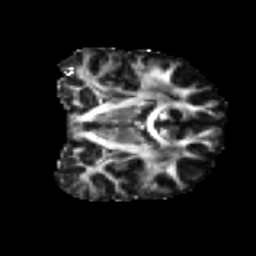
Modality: FA
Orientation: coronal
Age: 40
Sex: male
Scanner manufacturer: ge
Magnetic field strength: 3 T
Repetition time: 7.8 s
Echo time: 0.0607 s